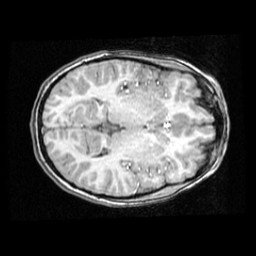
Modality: T1w
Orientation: axial
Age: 9
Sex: female
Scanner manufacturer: ge
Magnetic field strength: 1.5 T
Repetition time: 0.03333 s
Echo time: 0.008 s